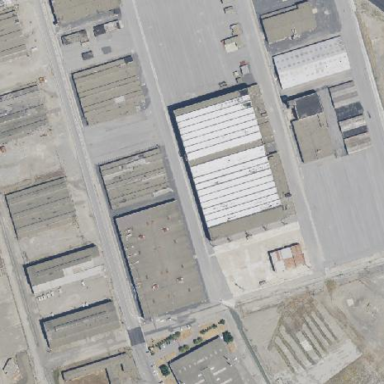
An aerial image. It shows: Industrial area.